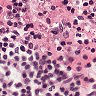
Metastatic tissue present: no